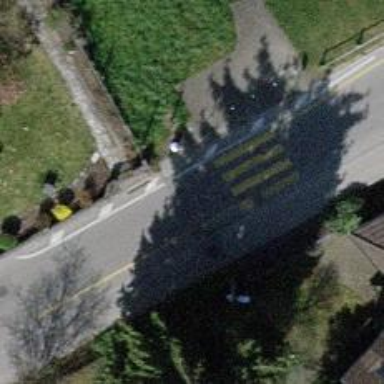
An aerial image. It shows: Uncontrolled zebra crossing on the road.